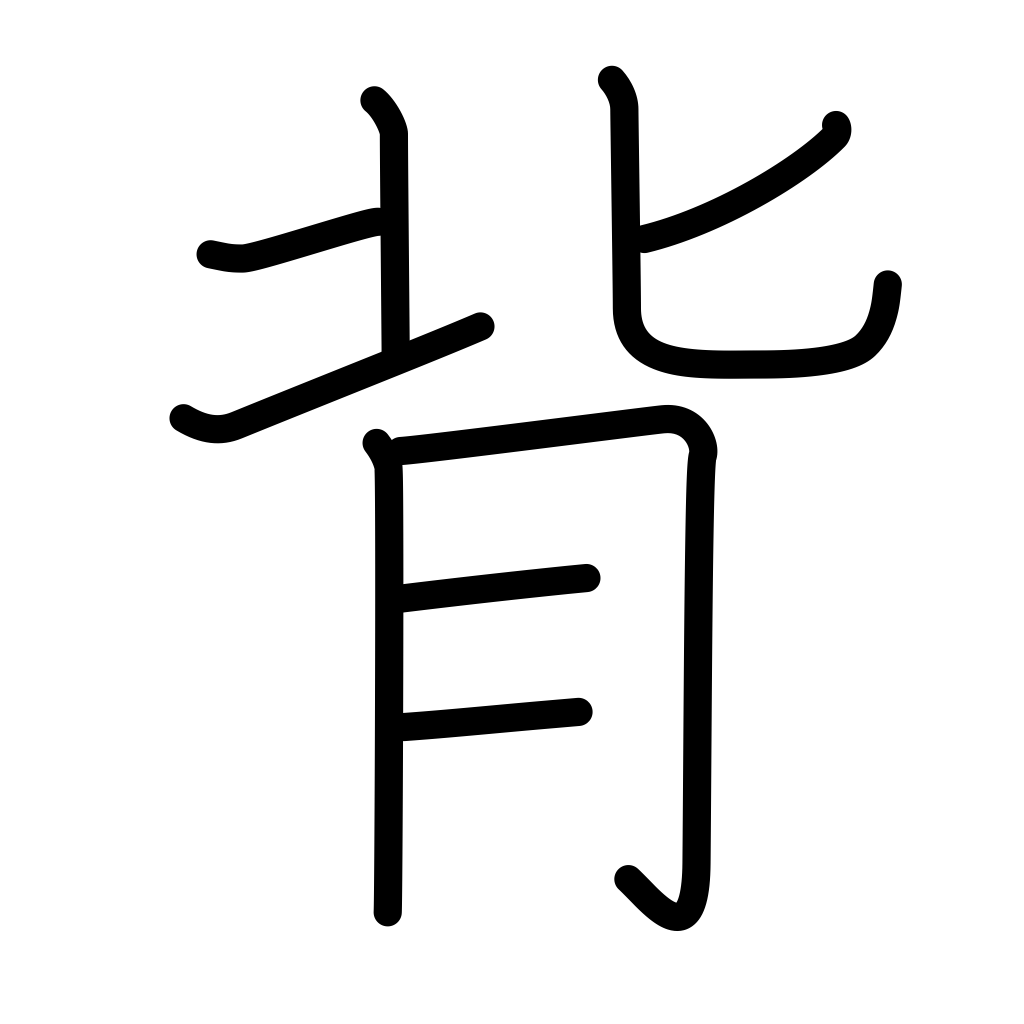
Meaning: stature, height, back, behind, disobey, defy, go back on, rebel